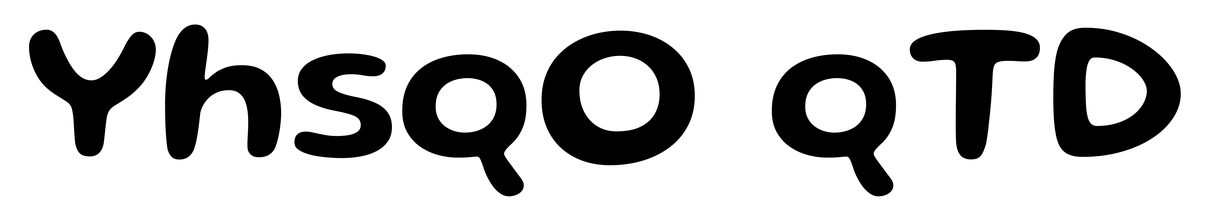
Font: Gluten_Medium